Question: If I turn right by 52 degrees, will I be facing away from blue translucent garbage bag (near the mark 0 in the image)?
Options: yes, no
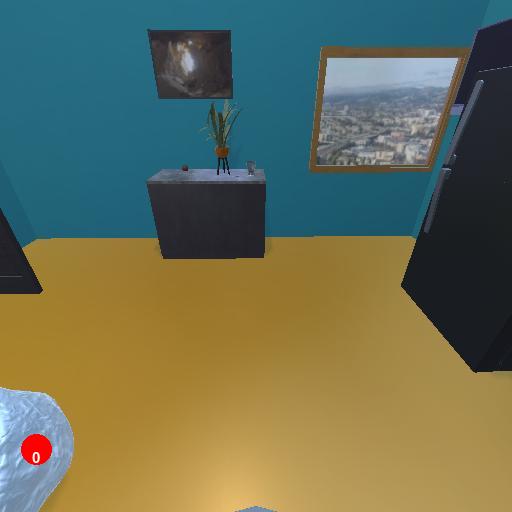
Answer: yes